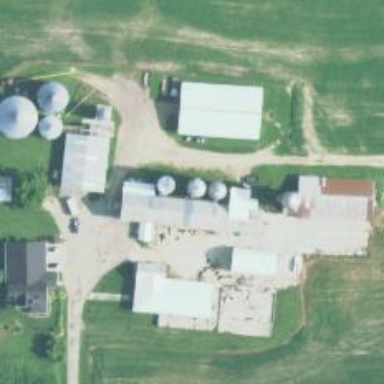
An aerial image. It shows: Silo.